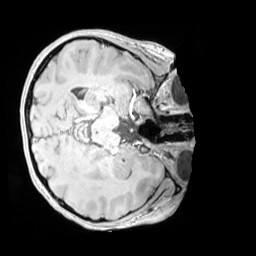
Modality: MP2RAGE
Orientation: axial
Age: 11
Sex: female
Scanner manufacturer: siemens
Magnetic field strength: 3 T
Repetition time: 4 s
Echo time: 0.00303 s